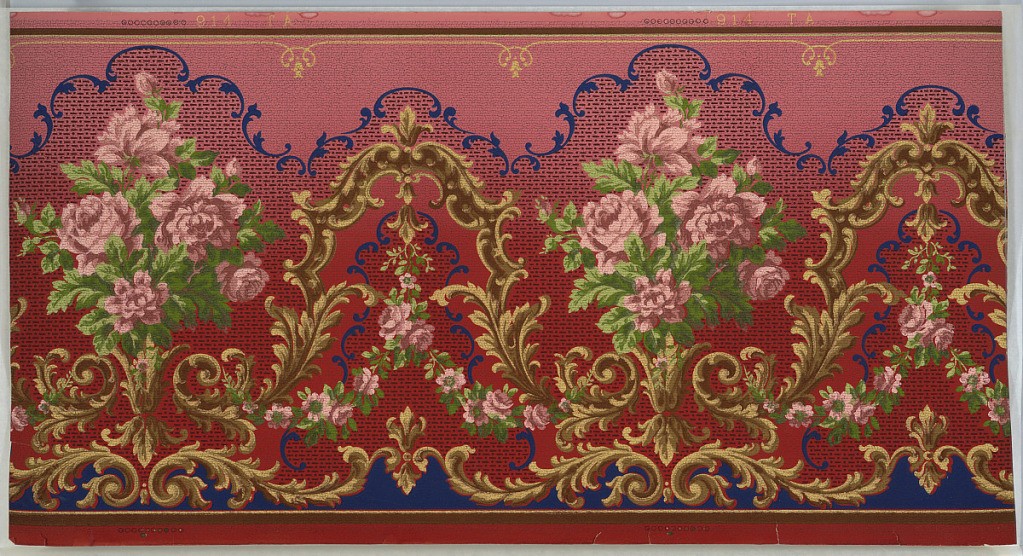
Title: Frieze
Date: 1905–1915
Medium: Machine-printed paper
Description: Large bouquets of pink roses connected by arching scrolling foliage with pendants from which suspend rose swags. Bottom band of scrolling foliage with stylized fleurs-de-lis. Top has undulating band of foliate scrolls that  and looping line with floral pendants. Parts of background has large dash and dot pattern, entire background has thin grid of wavy lines. Printed on ground that shades dark red to pink (bottom to top) in pinks, greens, browns, yellow, dark blue, dark red and black. Pattern number printed in top selvedge: "914" "TA".